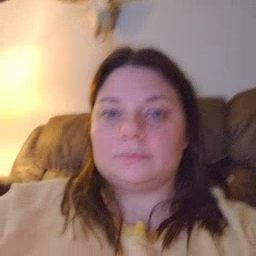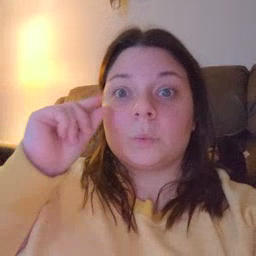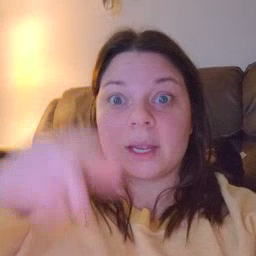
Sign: wake